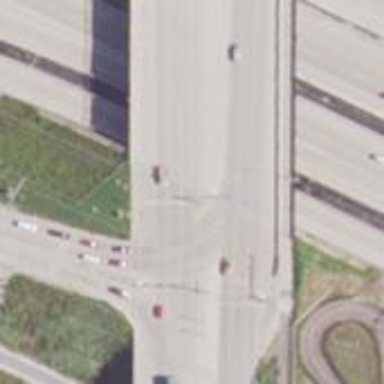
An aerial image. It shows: Primary highway bridge with dual carriageways.